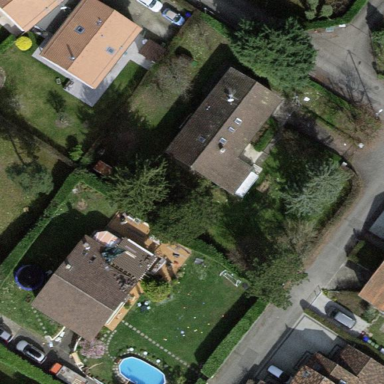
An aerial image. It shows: Garden enclosed by fence.